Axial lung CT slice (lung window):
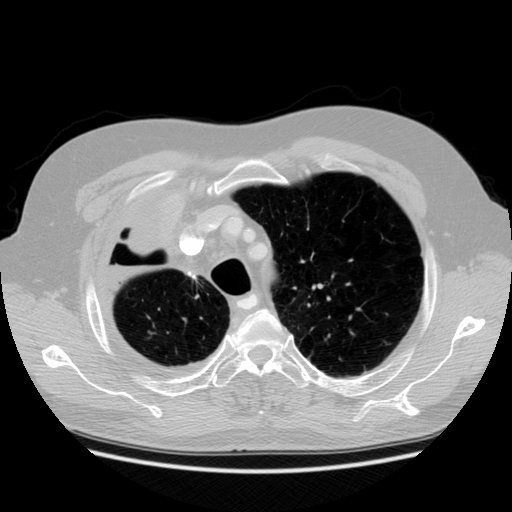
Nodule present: no